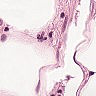
Metastatic tissue present: no